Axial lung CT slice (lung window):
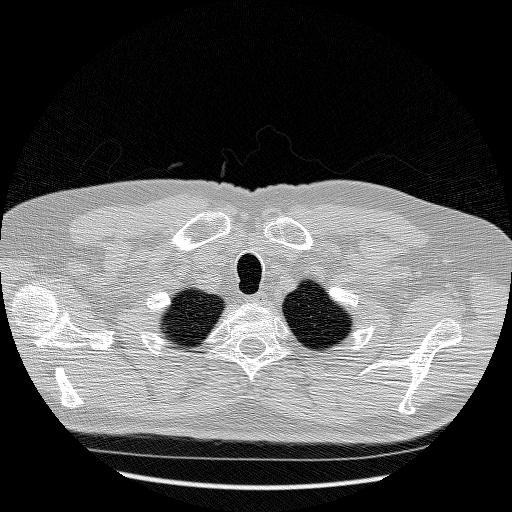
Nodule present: no